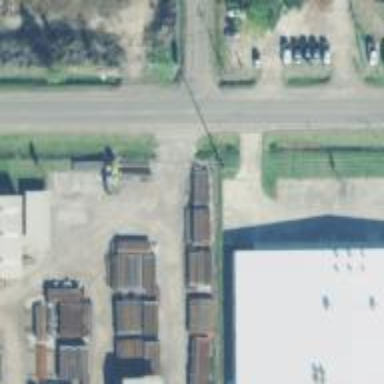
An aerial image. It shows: Power pole.